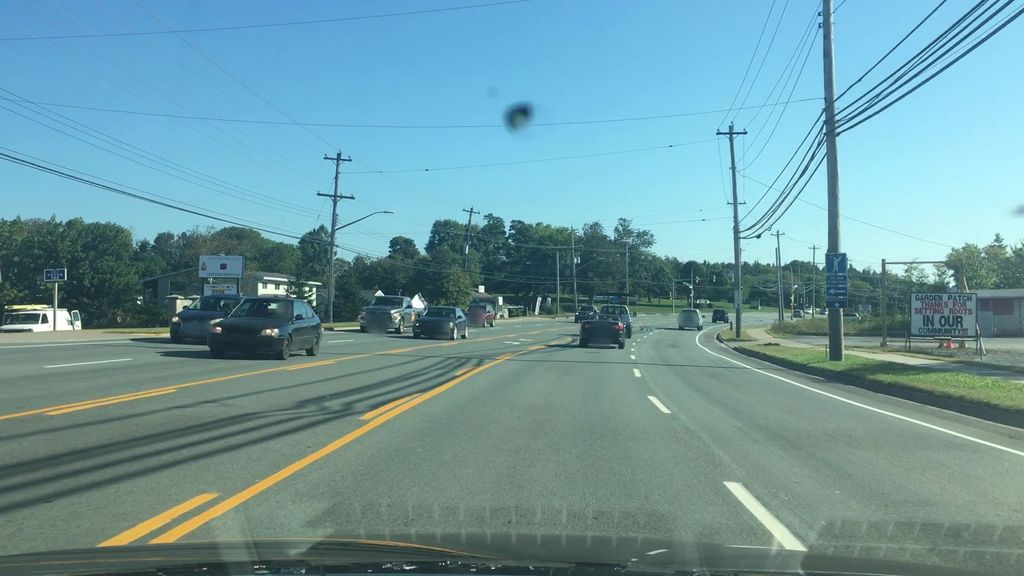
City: halifax